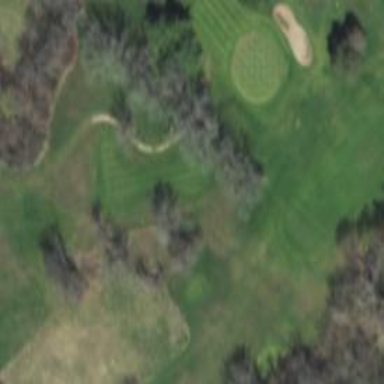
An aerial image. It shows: Grass area designated as golf tee.